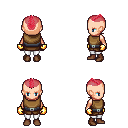
a pixel art fantasy rpg character, female body template, human, light skin, leather chest armor, white pants, ruby red short mohawk hairstyle, gold gloves, brown shoes, four views (front, back, left, right), 2x2 character sprite sheet, small pixel art, hard edges, no anti-aliasing